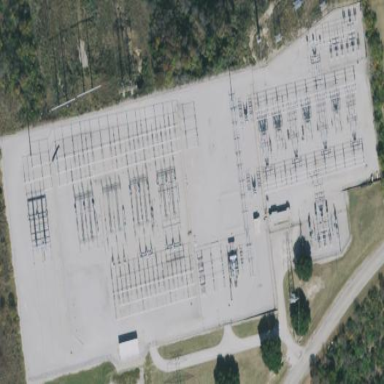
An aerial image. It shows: Chain link fence surrounds power substation.